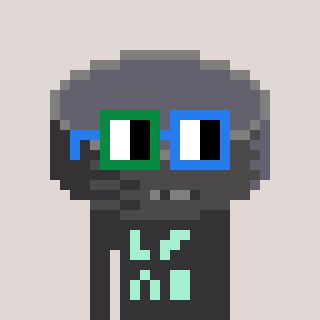
a pixel art character with square green and blue glasses, a hockey puck-shaped head and a grayscale-colored body on a warm background